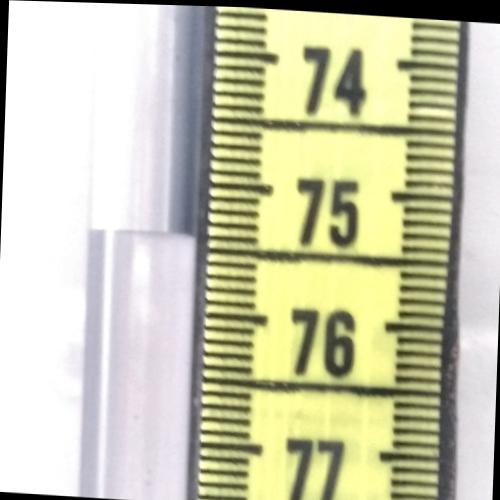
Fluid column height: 75.4 cm